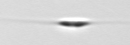
Label: Cylindrotheca_morphotype1